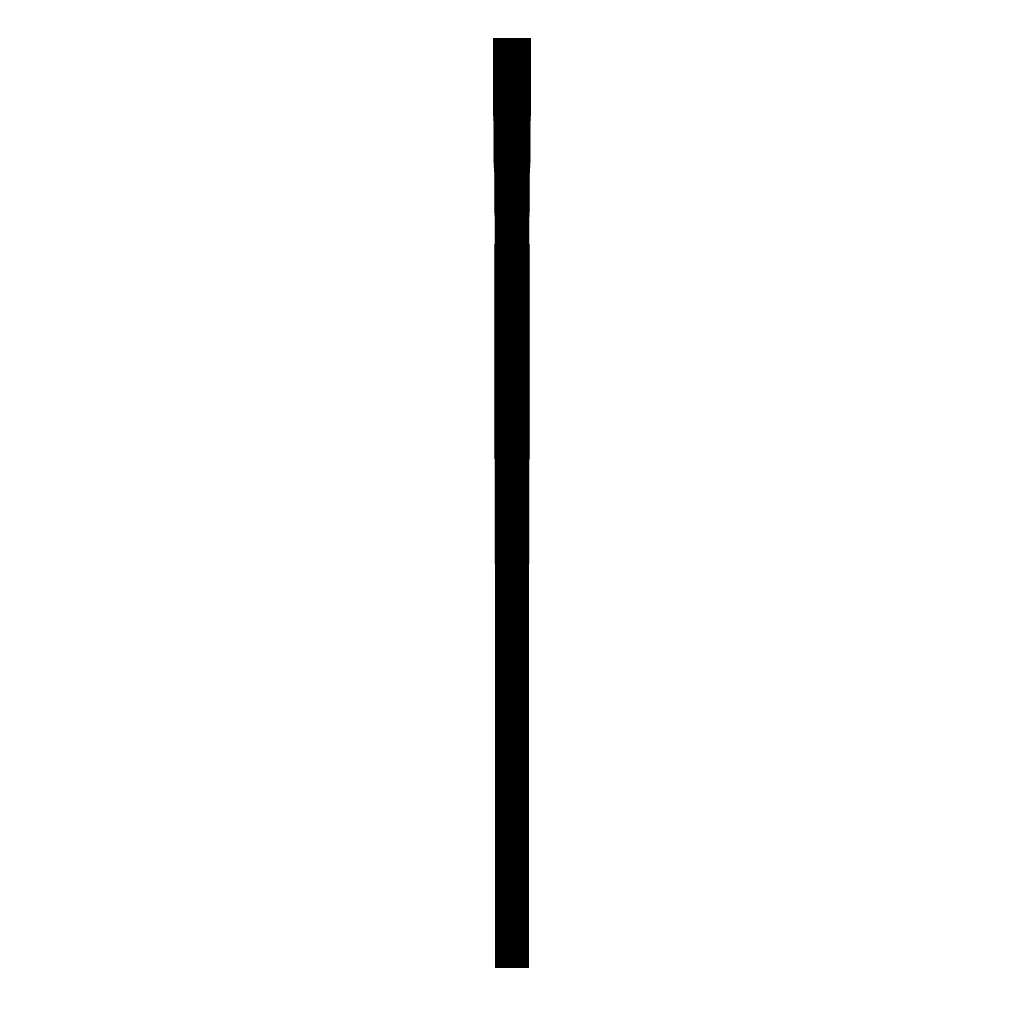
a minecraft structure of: Gir Pixel Art bad low quality